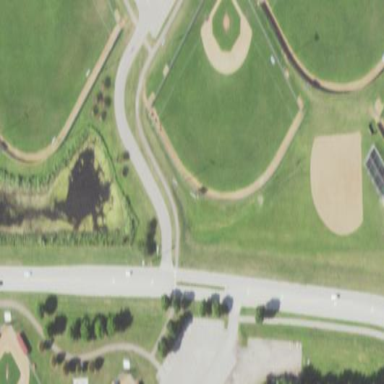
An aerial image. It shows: Baseball pitch for leisure land.